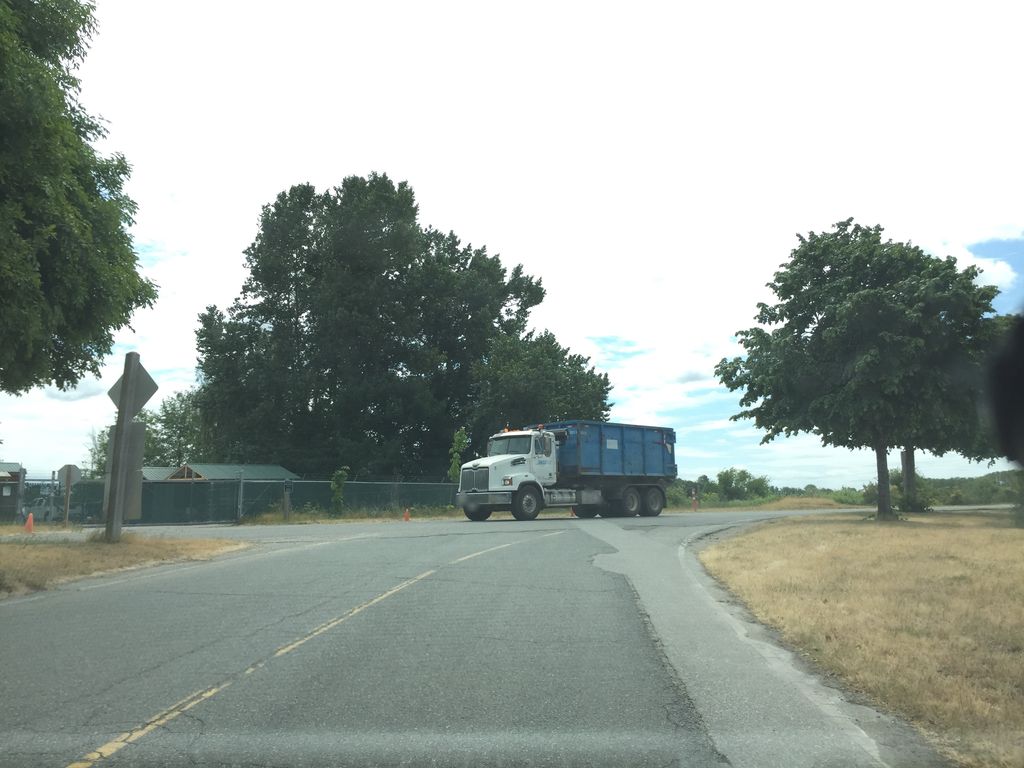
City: vancouver